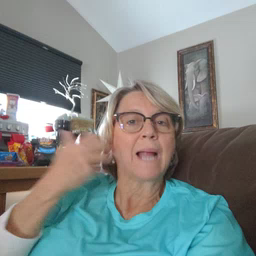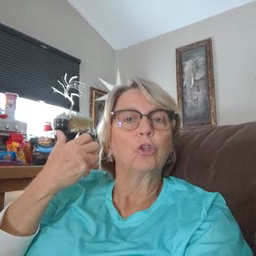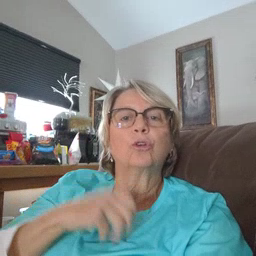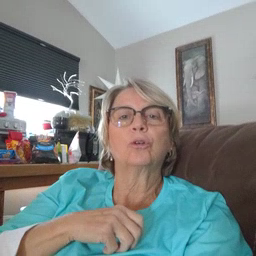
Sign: tiger